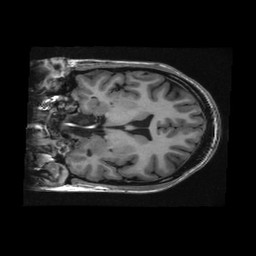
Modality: T1w
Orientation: coronal
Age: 23
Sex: female
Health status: healthy
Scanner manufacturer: ge
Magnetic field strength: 3 T
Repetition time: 0.008376 s
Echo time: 0.003108 s